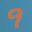
Label: 9